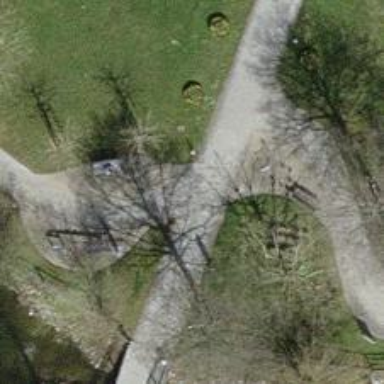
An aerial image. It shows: Paved footway.